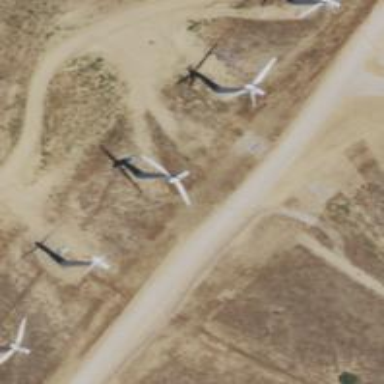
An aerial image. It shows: Wind power generator with wind turbines.